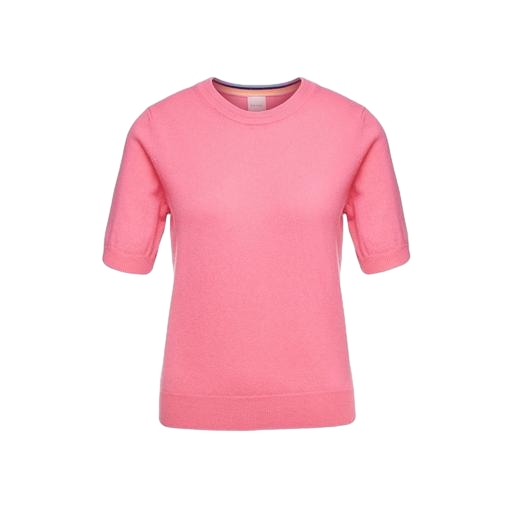
pink round neck, pink half-sleeve top, pink crew neck, white background